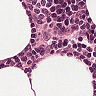
Metastatic tissue present: no